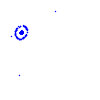
Particle: electron